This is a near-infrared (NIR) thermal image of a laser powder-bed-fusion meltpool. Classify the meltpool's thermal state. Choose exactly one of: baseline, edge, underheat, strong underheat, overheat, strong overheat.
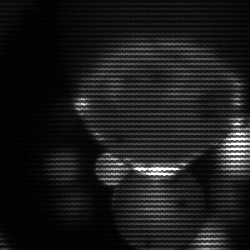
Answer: edge